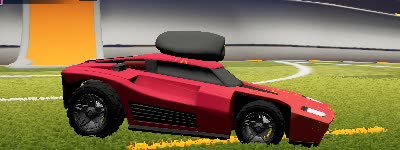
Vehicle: breakout